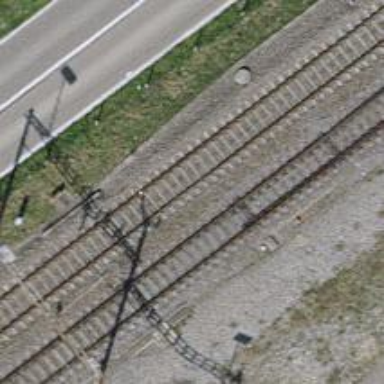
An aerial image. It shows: Railway switch.